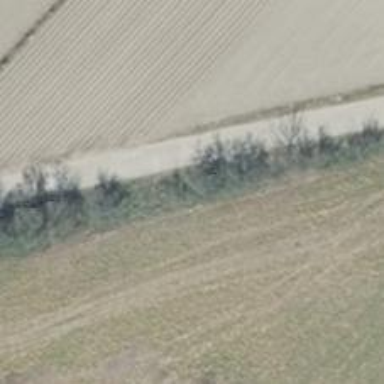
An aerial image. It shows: Row of deciduous broadleaved trees.